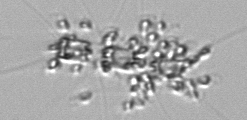
Label: Chaetoceros_didymus_TAG_external_flagellate